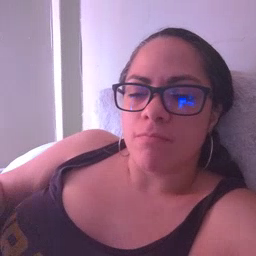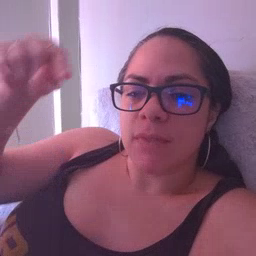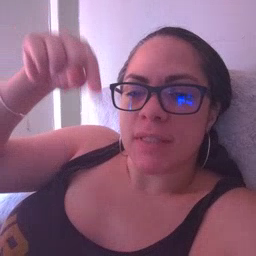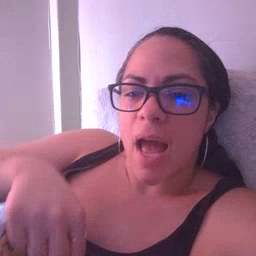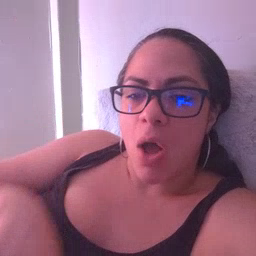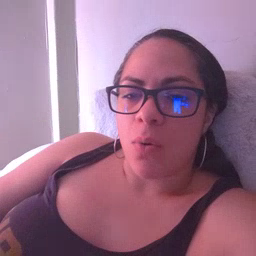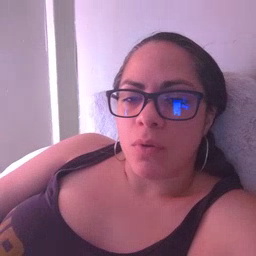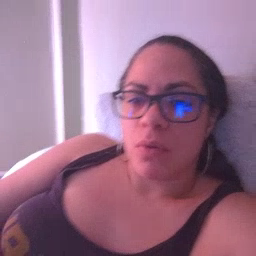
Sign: down